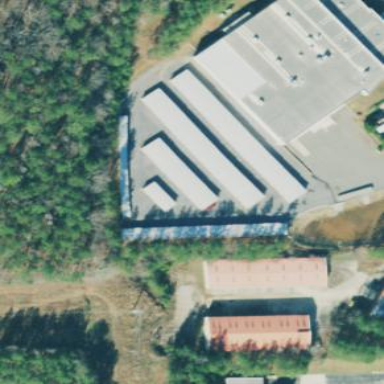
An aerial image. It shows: Warehouse.